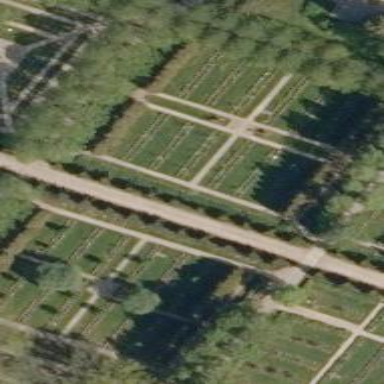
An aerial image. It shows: Sector in the cemetery.